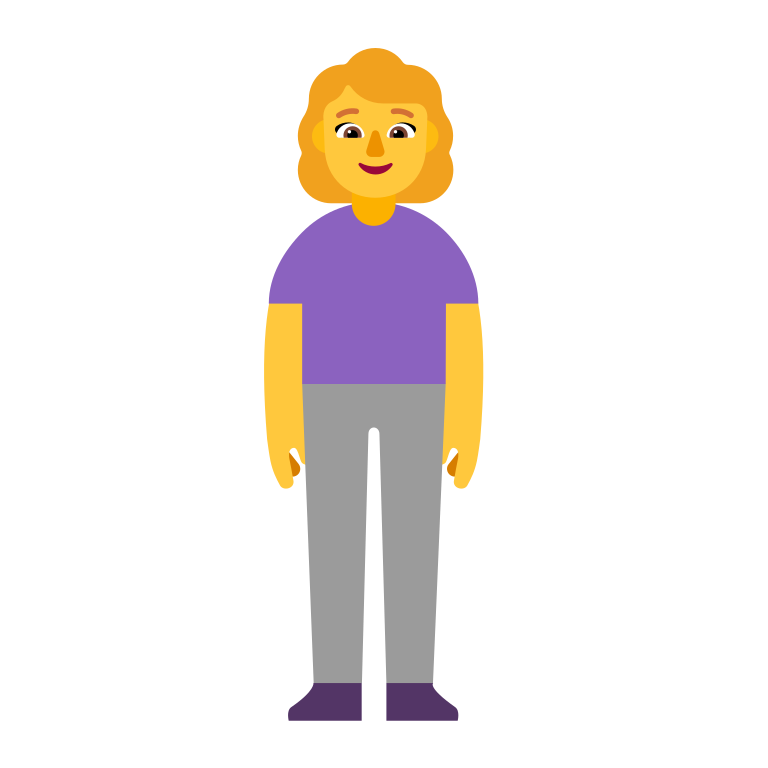
woman standing flat default